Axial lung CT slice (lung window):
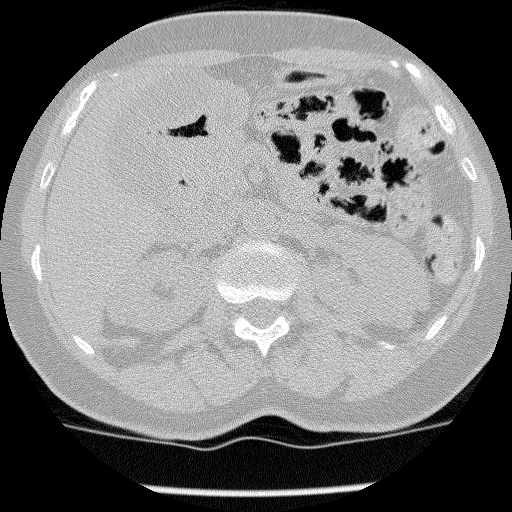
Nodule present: no